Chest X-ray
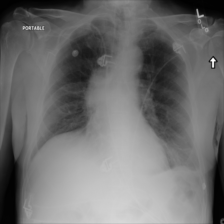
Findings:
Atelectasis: positive
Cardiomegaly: negative
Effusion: negative
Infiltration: negative
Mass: negative
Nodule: negative
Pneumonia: negative
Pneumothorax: negative
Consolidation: negative
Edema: negative
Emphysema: negative
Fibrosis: negative
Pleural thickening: negative
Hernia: negative